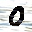
Label: 0